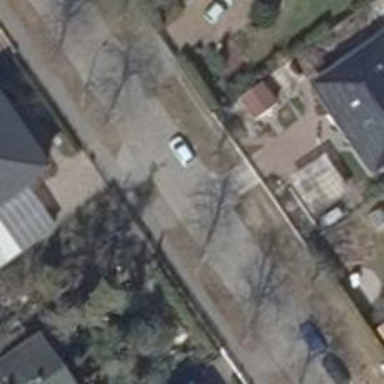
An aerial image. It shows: Tertiary road with dirt surface on the left sidewalk.